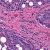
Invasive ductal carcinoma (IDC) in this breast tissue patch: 1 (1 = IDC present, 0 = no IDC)